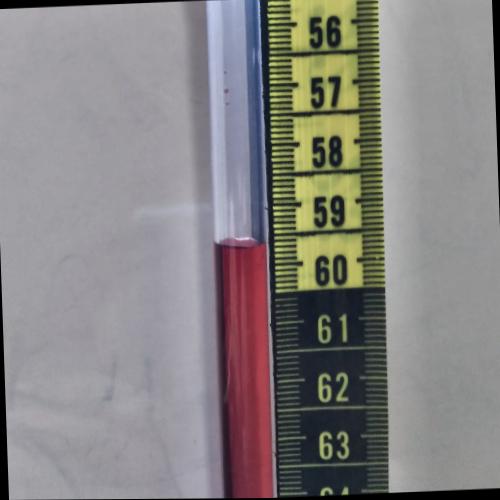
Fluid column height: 59.6 cm